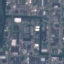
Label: Industrial